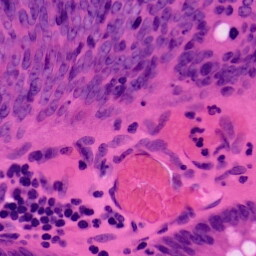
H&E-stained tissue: Colon